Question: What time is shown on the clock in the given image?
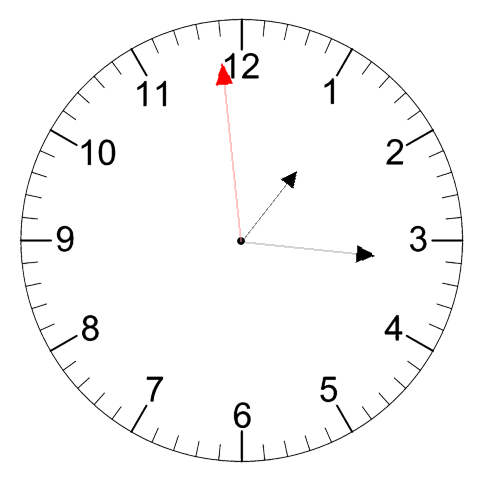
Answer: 01:15:59